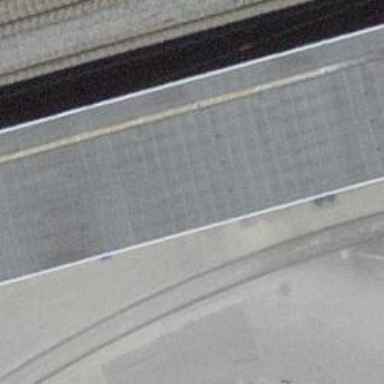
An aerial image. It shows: Road with steps.